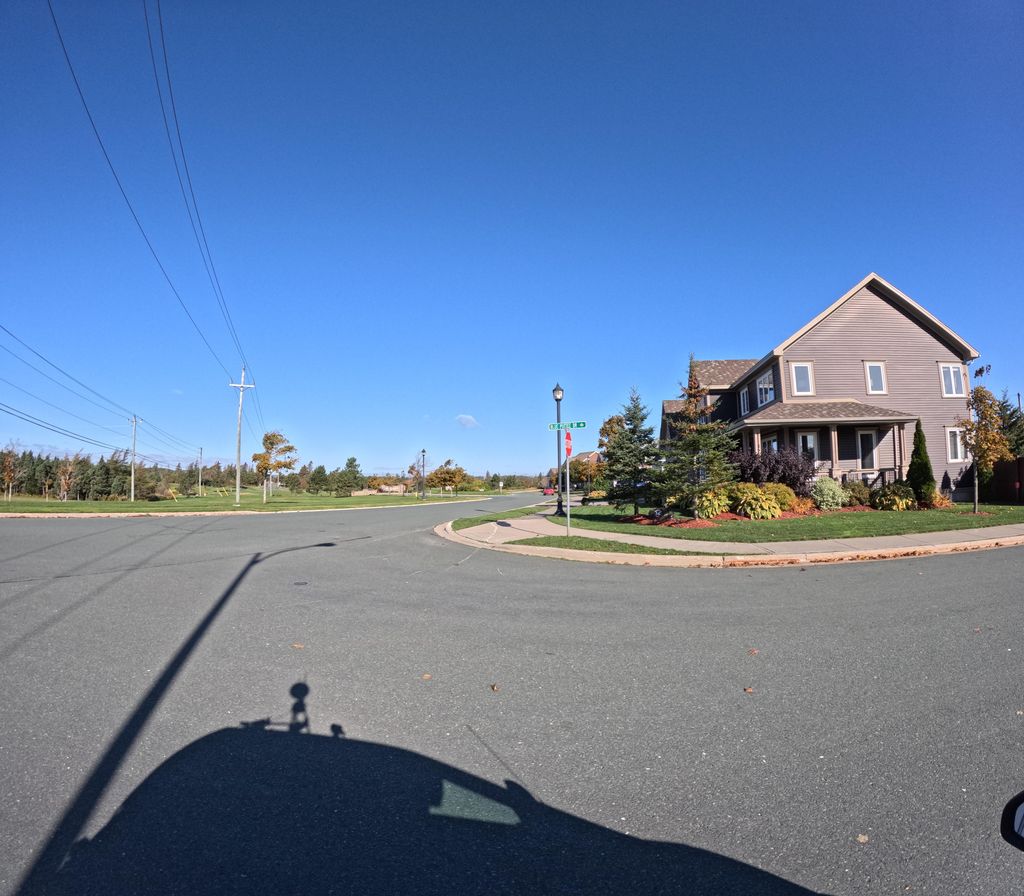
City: st_johns